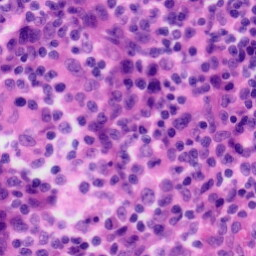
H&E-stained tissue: Tonsil